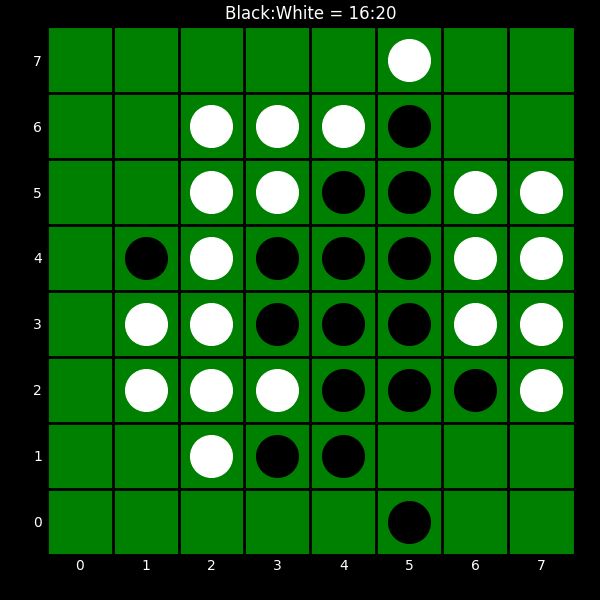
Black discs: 16
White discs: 20